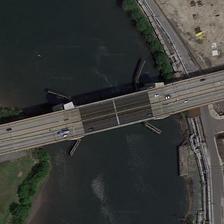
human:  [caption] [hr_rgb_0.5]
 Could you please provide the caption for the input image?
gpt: a bridge is on a river with several buildings on one side of it .

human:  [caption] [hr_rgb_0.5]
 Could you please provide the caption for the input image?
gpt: a straight bridge across a curved blue river .

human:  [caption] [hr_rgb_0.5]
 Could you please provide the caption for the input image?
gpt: the right hand of the bridge is a huge area which is under construction .

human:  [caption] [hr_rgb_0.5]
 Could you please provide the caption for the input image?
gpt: some green trees and several buildings in two sides of a river with a bridge .

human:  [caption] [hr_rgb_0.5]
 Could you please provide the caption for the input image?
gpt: a bridge is on a river with some green trees on one side and several buildings on the other .